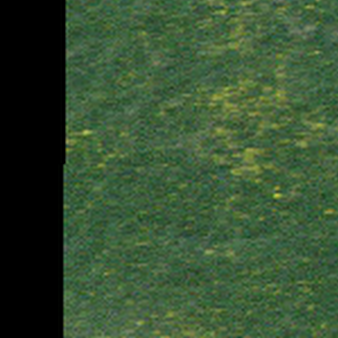
Label: other